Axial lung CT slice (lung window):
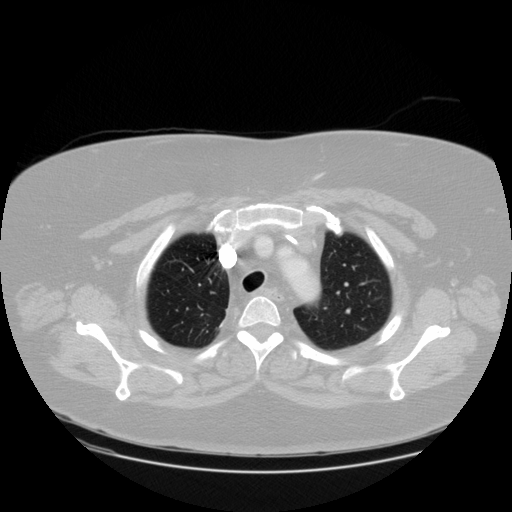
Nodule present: no